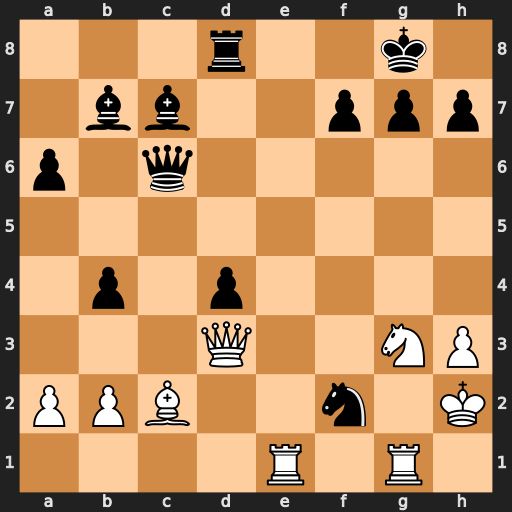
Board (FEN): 3r2k1/1bb2ppp/p1q5/8/1p1p4/3Q2NP/PPB2n1K/4R1R1
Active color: w
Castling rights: -
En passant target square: -
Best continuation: Qxh7+ Kf8 Qh8#